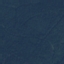
Land use / land cover class: Forest